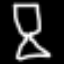
Label: hourglass